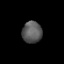
Tissue: prostate
Cell type: T cells
Senescence score: 0.2508
Nuclear area (px): 417
Mean DAPI intensity: 90.909